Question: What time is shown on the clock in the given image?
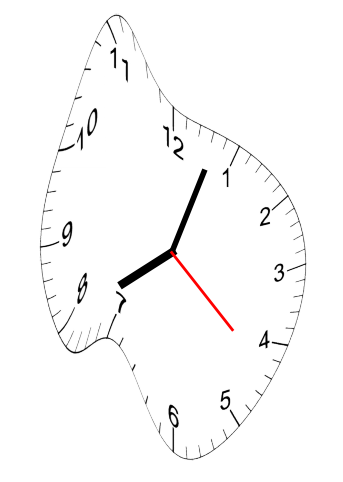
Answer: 08:03:22